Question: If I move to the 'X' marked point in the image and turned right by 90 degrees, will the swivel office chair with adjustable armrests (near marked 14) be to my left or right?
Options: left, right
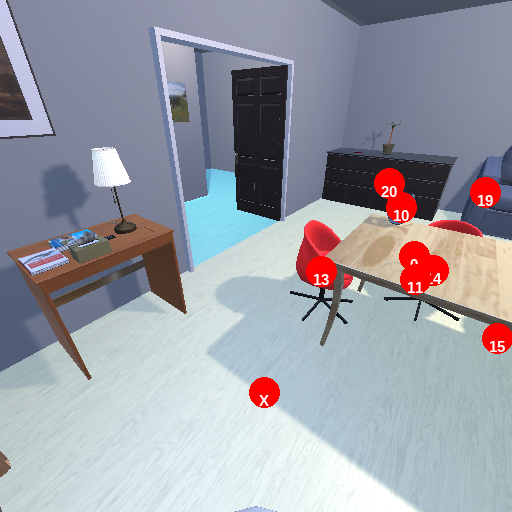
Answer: left